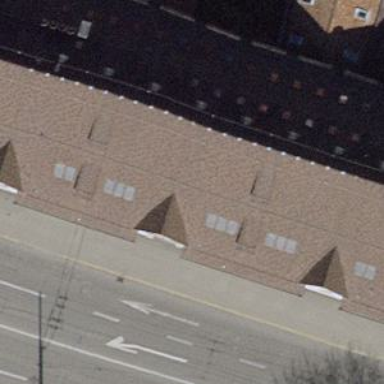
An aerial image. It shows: Building with gabled roof.